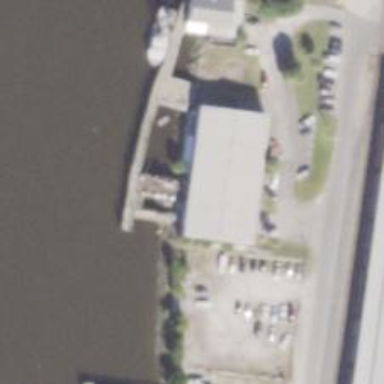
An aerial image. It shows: Pier with mooring facilities.